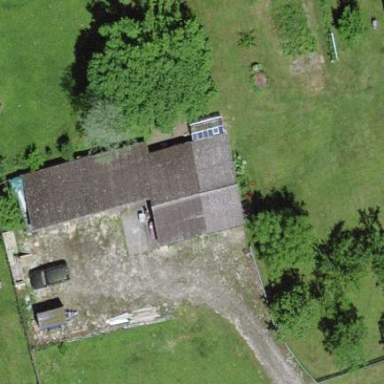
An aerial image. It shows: Garage.